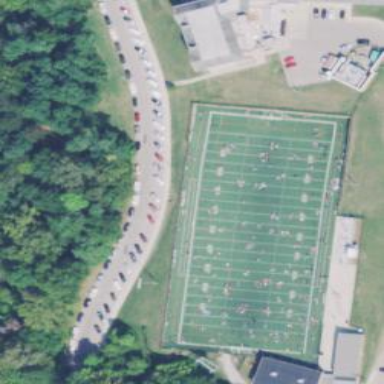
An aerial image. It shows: American football pitch.